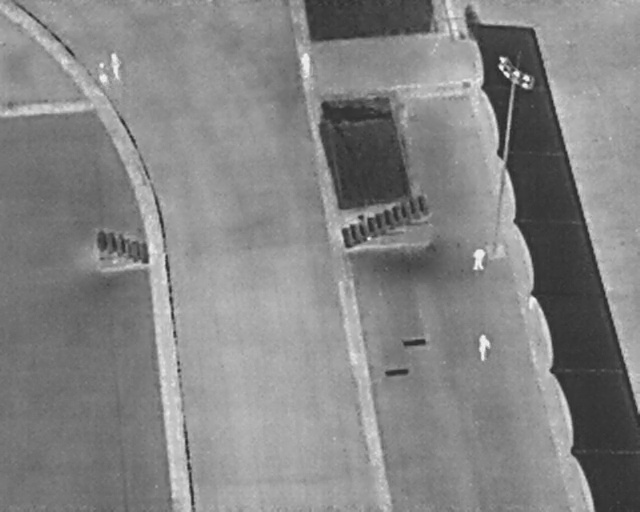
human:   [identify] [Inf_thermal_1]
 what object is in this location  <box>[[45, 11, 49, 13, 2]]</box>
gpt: <ref>1 medium person at the top</ref>